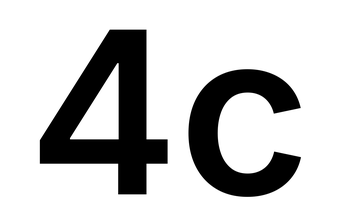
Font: Inter_SemiBold